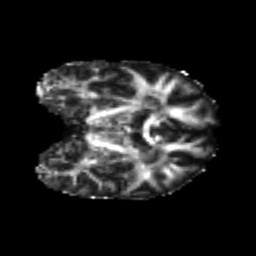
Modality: FA
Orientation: coronal
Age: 22
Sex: female
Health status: healthy
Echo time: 0.074 s